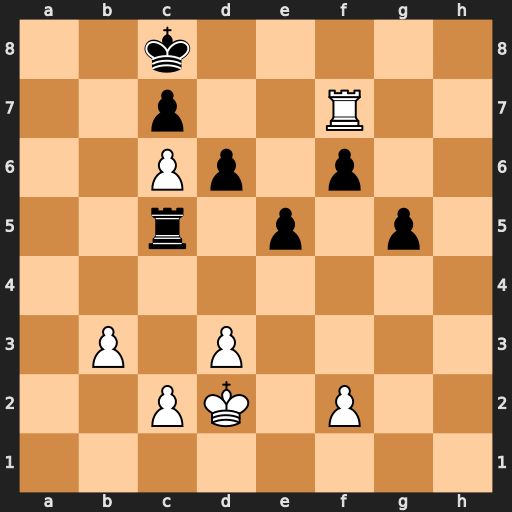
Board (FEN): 2k5/2p2R2/2Pp1p2/2r1p1p1/8/1P1P4/2PK1P2/8
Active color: w
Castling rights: -
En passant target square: -
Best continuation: Rf8#